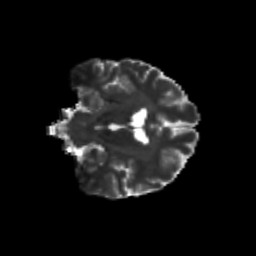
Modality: T2w
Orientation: coronal
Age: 24
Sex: male
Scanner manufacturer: siemens
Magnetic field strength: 3 T
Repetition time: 8.6 s
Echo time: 0.095 s